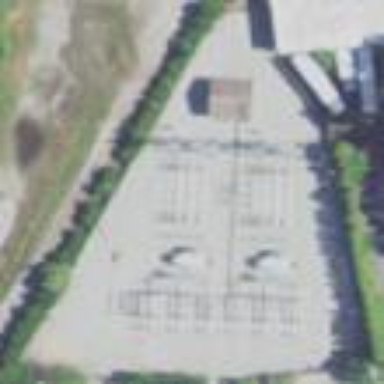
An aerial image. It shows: Distribution substation surrounded by fence.